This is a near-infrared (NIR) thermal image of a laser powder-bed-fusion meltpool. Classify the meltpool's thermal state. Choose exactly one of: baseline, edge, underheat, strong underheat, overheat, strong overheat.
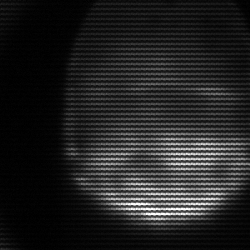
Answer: edge